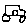
Label: car